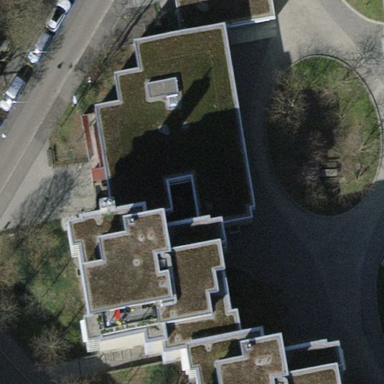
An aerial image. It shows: Commercial building.